Question: I'm using Springs form tag library for submitting user form..I'm able to catch post request parameters in method handler but its not getting displayed in jsp where it needs to be printed whatever user has submitted..
Below is controller class
'''
package com.sagar;
import org.springframework.web.bind.annotation.ModelAttribute;
import org.springframework.web.bind.annotation.RequestMapping;
import org.springframework.web.bind.annotation.RequestMethod;
import org.springframework.web.bind.annotation.RequestParam;
import org.springframework.web.servlet.ModelAndView;
@Controller
public class MyController {
@RequestMapping(value="/edit",method=RequestMethod.GET)
public String handleUserInput(Model m,@ModelAttribute("userLogin") User user){
m.addAttribute(new User());
return "edit";
}
@RequestMapping(value="/edit",method=RequestMethod.POST)
public String handleUserPost(@ModelAttribute("userLogin") User user,Model mav ){
mav.addAttribute("user",user);
System.out.println(user.getFirstName());
System.out.println(user.getLastName());
System.out.println(user.getPassword());
return "view";
}
}
'''
Web-context
'''
<beans xmlns="http://www.springframework.org/schema/beans"
xmlns:context="http://www.springframework.org/schema/context"
xmlns:xsi="http://www.w3.org/2001/XMLSchema-instance"
xmlns:mvc="http://www.springframework.org/schema/mvc"
xsi:schemaLocation="
http://www.springframework.org/schema/beans
http://www.springframework.org/schema/beans/spring-beans.xsd
http://www.springframework.org/schema/mvc
http://www.springframework.org/schema/mvc/spring-mvc.xsd
http://www.springframework.org/schema/context
http://www.springframework.org/schema/context/spring-context.xsd ">
<context:component-scan base-package="com.sagar"/>
<bean
class="org.springframework.web.servlet.view.InternalResourceViewResolver">
<property name="prefix"><value>/WEB-INF/</value></property>
<property name="suffix"><value>.jsp</value></property>
<property name="viewClass">
<value>org.springframework.web.servlet.view.JstlView</value>
</property>
</bean>
<mvc:default-servlet-handler/>
<mvc:annotation-driven/>
</beans>
'''
Below is my user class
'''
package com.sagar;
public class User {
private String firstName;
private String lastName;
private String password;
public String getPassword() {
return password;
}
public void setPassword(String password) {
this.password = password;
}
public String getFirstName() {
return firstName;
}
public void setFirstName(String firstName) {
this.firstName = firstName;
}
public String getLastName() {
return lastName;
}
public void setLastName(String lastName) {
this.lastName = lastName;
}
}
'''
View.jsp (which should display whatever user has submitted).
'''
<%@ page language="java" contentType="text/html; charset=ISO-8859-1"
pageEncoding="ISO-8859-1"%>
<%@ taglib uri="http://java.sun.com/jsp/jstl/core" prefix="c" %>
<%@taglib uri="http://www.springframework.org/tags/form" prefix="form"%>
<!DOCTYPE html PUBLIC "-//W3C//DTD HTML 4.01 Transitional//EN" "http://www.w3.org/TR/html4/loose.dtd">
<html>
<head>
<meta http-equiv="Content-Type" content="text/html; charset=ISO-8859-1">
<title>Insert title here</title>
</head>
<body>
<table>
<tr>
<td>Name</td>
<td>${firstName}</td>
</tr>
<tr>
<td>LastName</td>
<td>${lastName}</td>
</tr>
<tr>
<td>password</td>
<td>${password}</td>
</tr>
</table>
</body>
</html>
'''
User Form(edit.jsp)
'''
<%@ page language="java" contentType="text/html; charset=ISO-8859-1"
pageEncoding="ISO-8859-1"%>
<%@ taglib prefix="form" uri="http://www.springframework.org/tags/form" %>
<!DOCTYPE html PUBLIC "-//W3C//DTD HTML 4.01 Transitional//EN" "http://www.w3.org/TR/html4/loose.dtd">
<html>
<head>
<meta http-equiv="Content-Type" content="text/html; charset=ISO-8859-1">
<title>Welcome to Login Page</title>
</head>
<body>
<form:form modelAttribute="userLogin">
<table>
<tr>
<td>First Name:</td>
<td><form:input path="firstName" /></td>
</tr>
<tr>
<td>Last Name:</td>
<td><form:input path="lastName" /></td>
</tr>
<tr>
<td>Password:</td>
<td>
<form:password path="password" />
</td>
</tr>
<tr>
<td colspan="2">
<input type="submit" value="Log In" />
</td>
</tr>
</table>
</form:form>
</body>
</html>
'''
Please see this screenshot of output

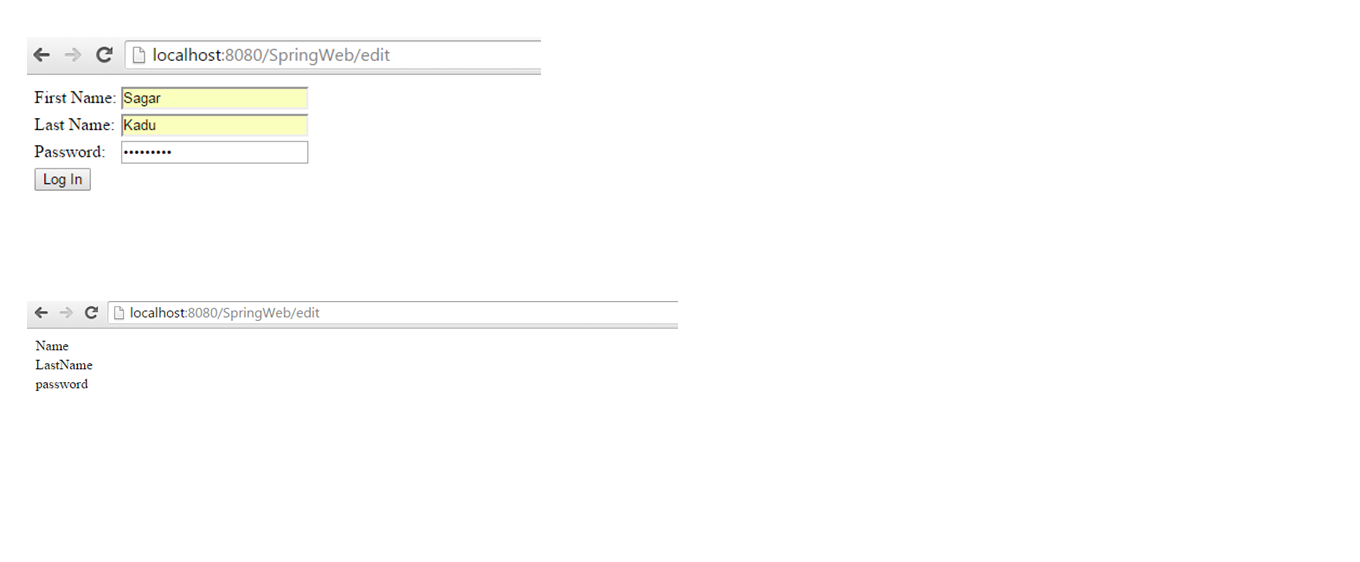
Answer: You've bind your entity 'User' to a key named 'user', so when you want get Object value, you should use this key '${user.firstName}'.
Try to change your parameter for rendering your jsp, like this;)
'''
<table>
<tr>
<td>Name</td>
<td>${user.firstName}</td>
</tr>
<tr>
<td>LastName</td>
<td>${user.lastName}</td>
</tr>
<tr>
<td>password</td>
<td>${user.password}</td>
</tr>
</table>
'''